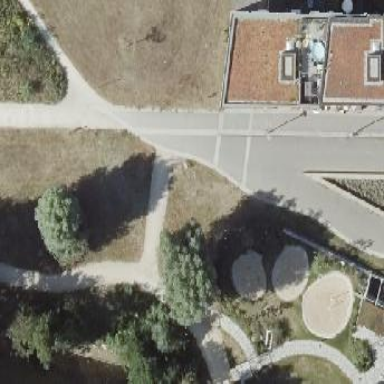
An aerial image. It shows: Footway area.